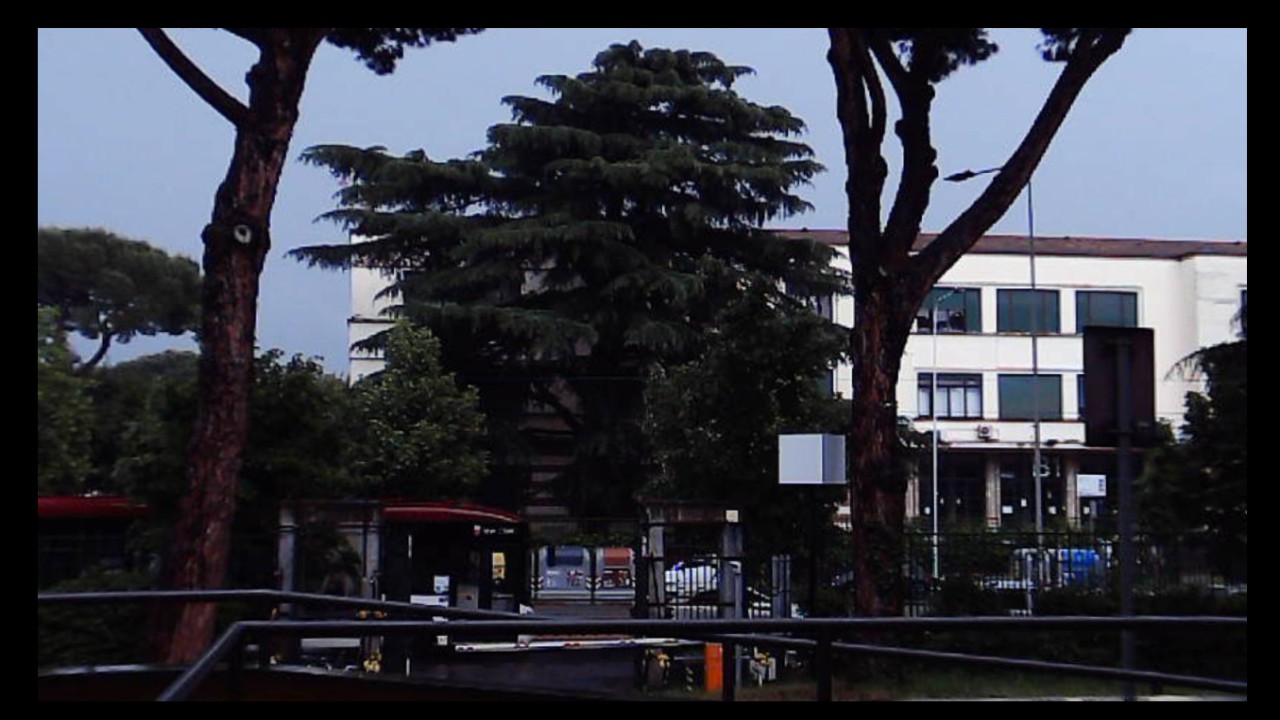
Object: DarwinFPV cineape20